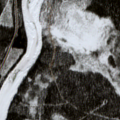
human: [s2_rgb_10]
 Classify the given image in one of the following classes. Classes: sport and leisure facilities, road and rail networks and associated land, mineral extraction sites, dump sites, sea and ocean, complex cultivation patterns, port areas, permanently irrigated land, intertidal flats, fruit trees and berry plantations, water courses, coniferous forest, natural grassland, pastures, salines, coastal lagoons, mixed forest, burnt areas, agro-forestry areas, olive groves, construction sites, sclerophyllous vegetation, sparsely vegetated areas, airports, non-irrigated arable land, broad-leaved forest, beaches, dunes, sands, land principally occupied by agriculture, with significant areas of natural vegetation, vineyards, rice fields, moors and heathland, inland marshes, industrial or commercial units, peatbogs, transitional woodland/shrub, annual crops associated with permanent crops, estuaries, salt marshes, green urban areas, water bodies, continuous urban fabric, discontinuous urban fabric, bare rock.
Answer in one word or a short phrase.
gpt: coniferous forest, mixed forest, transitional woodland/shrub, peatbogs, water courses